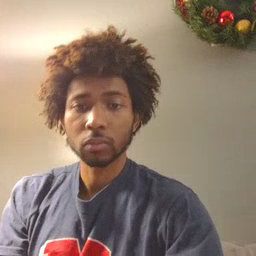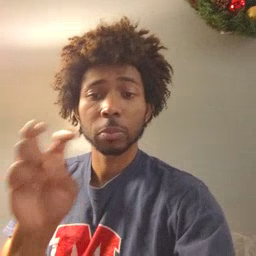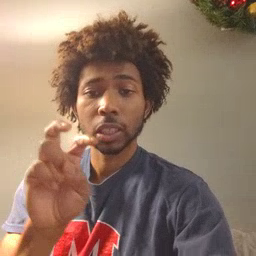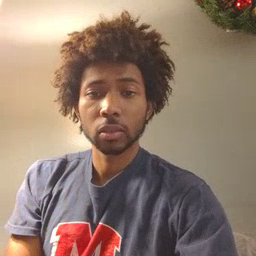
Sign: pizza